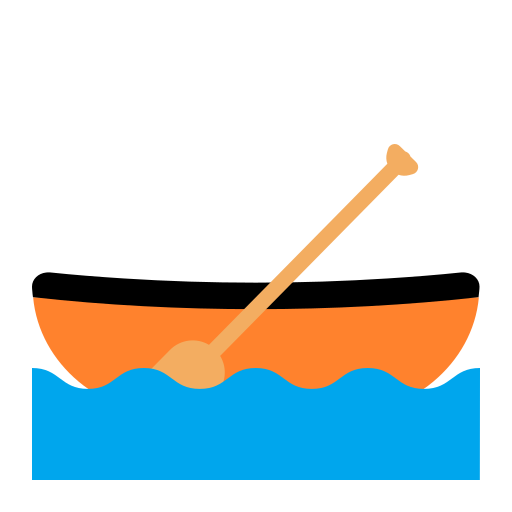
canoe flat